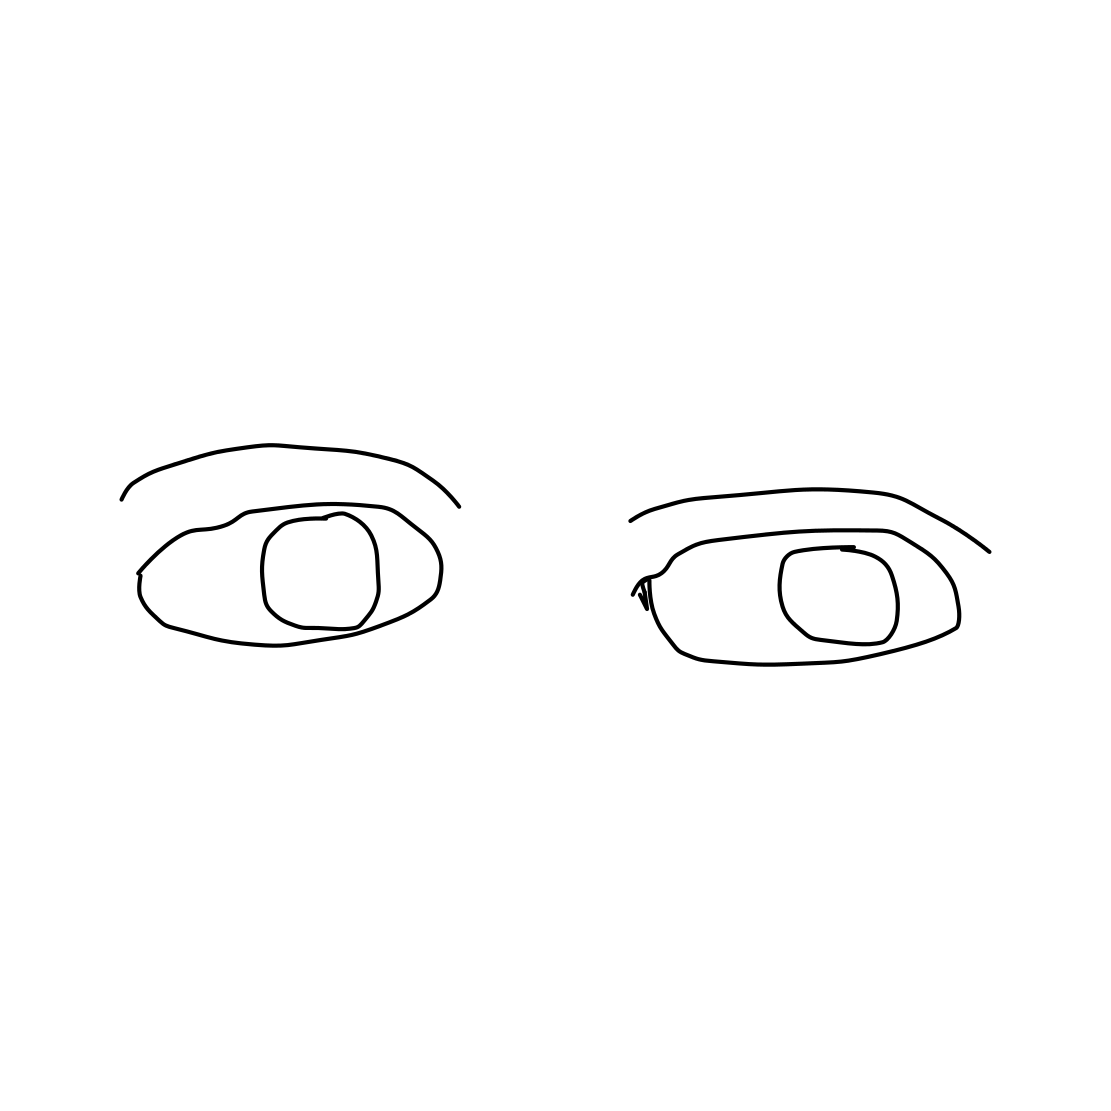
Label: eye